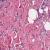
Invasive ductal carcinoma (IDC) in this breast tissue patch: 1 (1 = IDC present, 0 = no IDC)